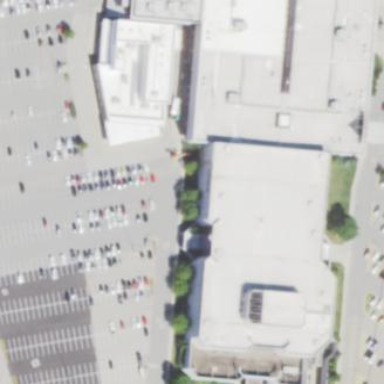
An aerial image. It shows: Department store building section.